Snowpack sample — Buffalo Mountain, Silverthorne, Colorado, USA (1/25/25, 10:11 AM MST)
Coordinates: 39.6222, -106.1139
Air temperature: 22 °F
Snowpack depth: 110 cm
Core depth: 30 cm
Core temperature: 42.8 °F
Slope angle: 12°, slope face: 102°
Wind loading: high
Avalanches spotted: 0
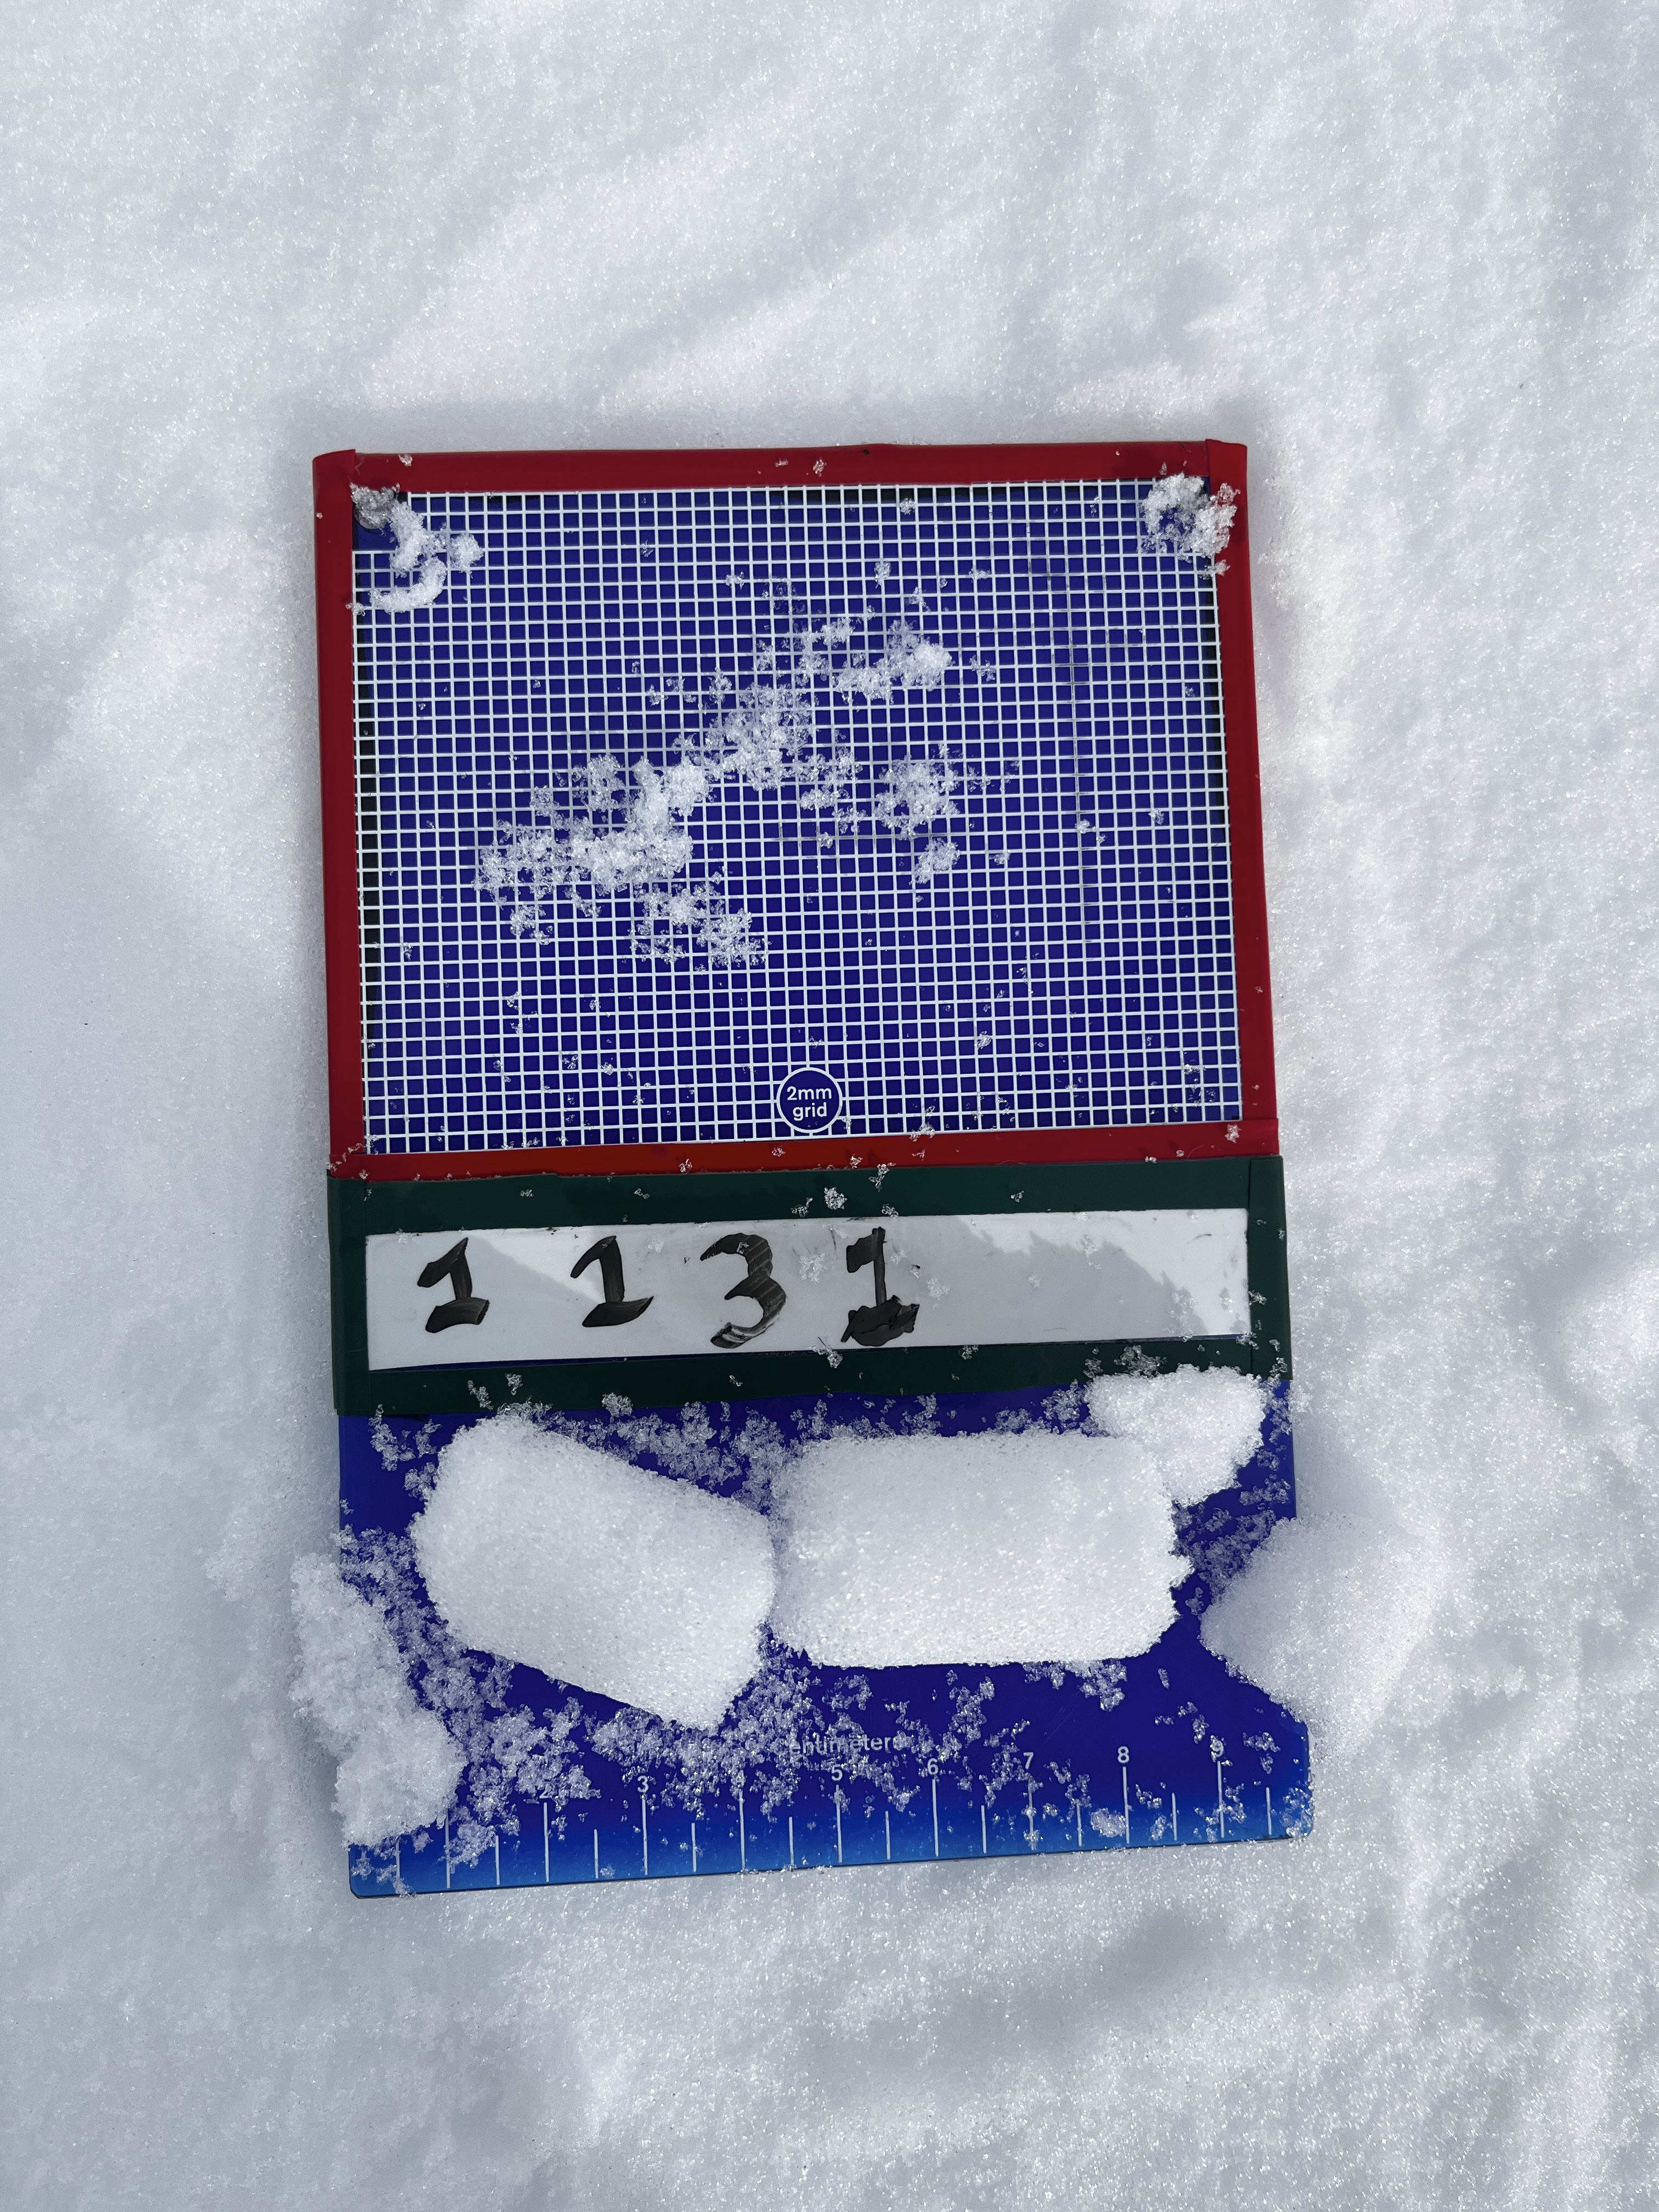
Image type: crystal_card
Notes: No avalanches nearby, collected on the outskirts of a fire break 15 meters from the treeline, on way to Buffalo and Red Mountain